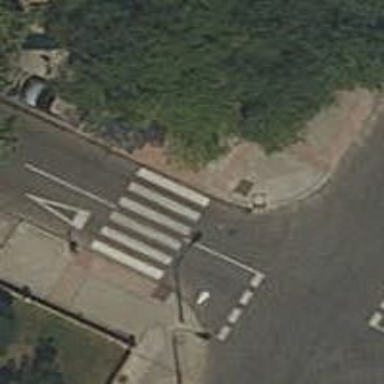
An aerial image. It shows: Zebra crossing on the road.